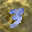
Label: 3